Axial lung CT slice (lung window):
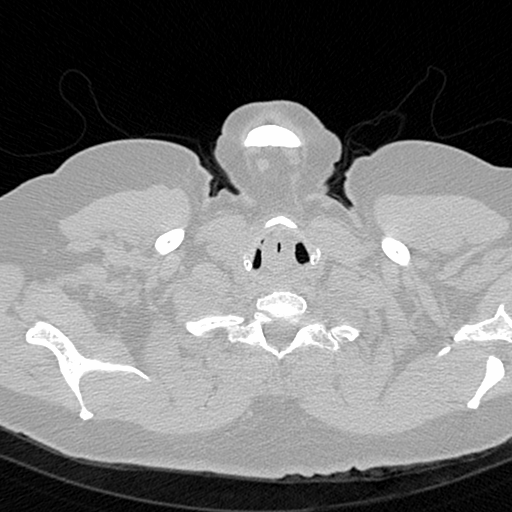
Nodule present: no